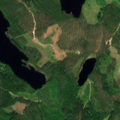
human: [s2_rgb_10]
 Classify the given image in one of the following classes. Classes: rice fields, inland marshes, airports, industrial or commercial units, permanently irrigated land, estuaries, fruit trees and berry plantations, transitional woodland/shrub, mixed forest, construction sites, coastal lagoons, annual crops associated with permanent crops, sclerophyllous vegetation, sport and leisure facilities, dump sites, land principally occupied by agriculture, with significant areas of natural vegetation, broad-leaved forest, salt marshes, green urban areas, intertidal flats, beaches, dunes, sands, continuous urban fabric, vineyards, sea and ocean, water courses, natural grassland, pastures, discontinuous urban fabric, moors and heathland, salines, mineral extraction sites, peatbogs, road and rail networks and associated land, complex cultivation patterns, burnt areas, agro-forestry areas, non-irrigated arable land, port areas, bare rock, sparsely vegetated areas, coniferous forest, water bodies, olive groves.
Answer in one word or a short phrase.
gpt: land principally occupied by agriculture, with significant areas of natural vegetation, coniferous forest, mixed forest, transitional woodland/shrub, water bodies